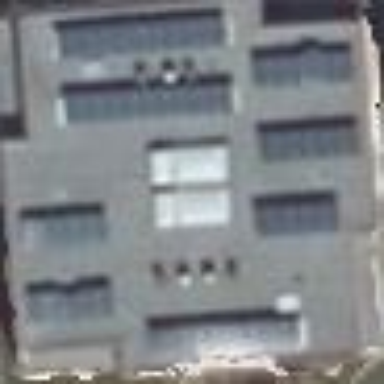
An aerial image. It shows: Block of apartments with flat gray roof made of tar paper. The building itself is orange in color.